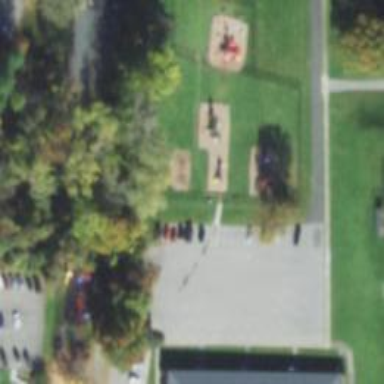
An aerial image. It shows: Playground area for leisure activities on the land.